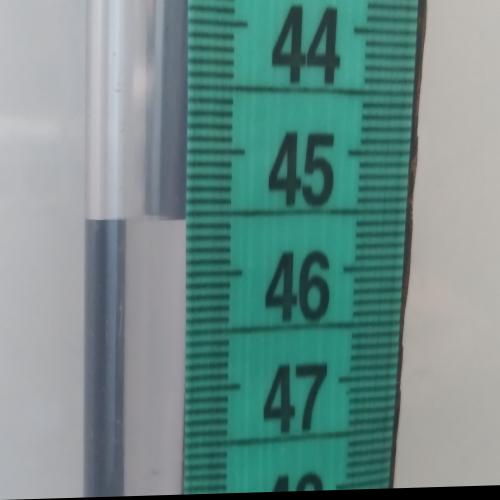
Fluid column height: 45.6 cm